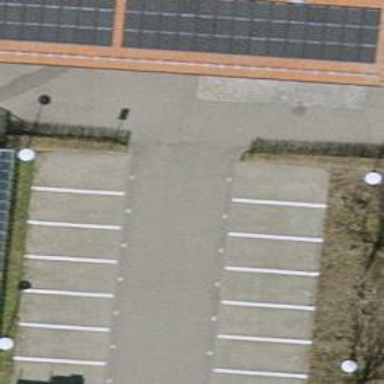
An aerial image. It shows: Asphalt parking aisle designated as service road.